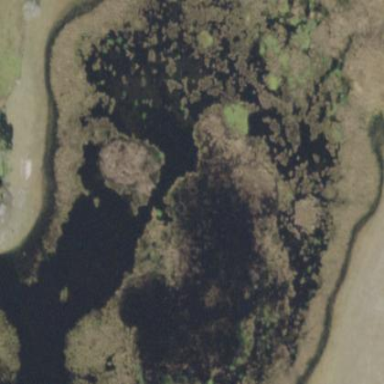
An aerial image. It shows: Marshy wetland area.